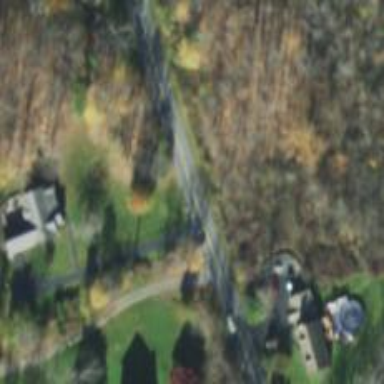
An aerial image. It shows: Driveway.